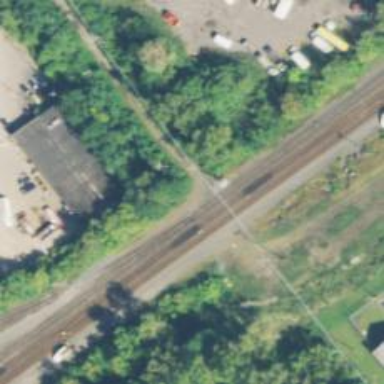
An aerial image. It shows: Railroad crossover.